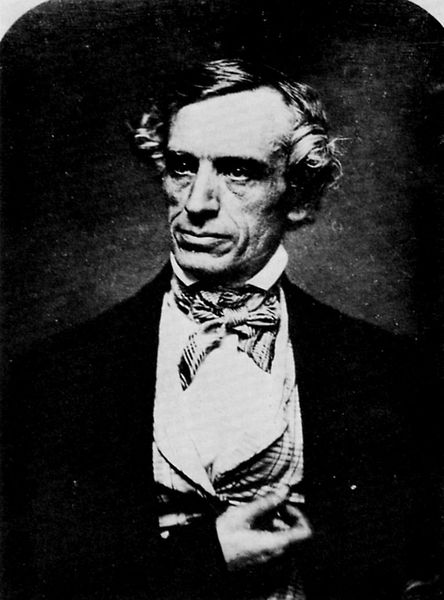
Titel: Samuel F.B. Morse
Künstler: Louis Jacques Mandé Daguerre
Schlagwörter: dunkel, hand, mann, weiß, finger, frisur, geste, haar, hintergrund, mund, nase, ohr, schwarz, stirn, blick, tuch, schleife, alt, anzug, hemd, jacke, augen, falten, gesicht, knoten, kragen, bildnis, portrait, porträt, auge, haare, pose, england, kinn, lippe, lippen, locken, ohren, scheitel, seide, rund, lächeln, düster, amerika, farblos, white, frack, black, falte, hair, old, krawatte, ernst, halstuch, edel, fliege, jackett, revers, jacket, weste, foto, fotografie, photographie, gentleman, schwarzweiß, beethoven, napoleon, stehkragen, wissenschaftler, photo, chwarz, man, este, noble, suit, lord, black and white, gaze, mouth, silk, aufnahme, präsident, tie, anzugjacke, fotografies, doctor, sacko, mundfalten, gesture, shirt, photograph, photography, edison, karl marx, sigmund freud, bowtie, image, karl may, brite, hairstyle, 19th century, meine oma, dein fußballtrainer, der gemüsehändler, older, protrait, lincoln, politic, collars, abe, prestige, artifacts, shorthair, linken